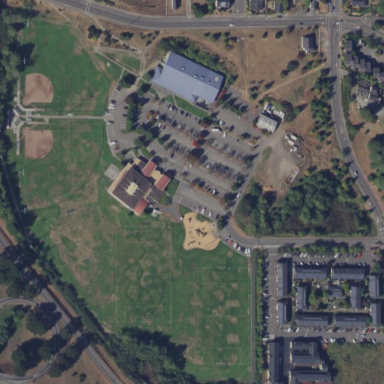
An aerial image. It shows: Community park designated as leisure land.